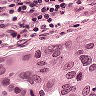
Metastatic tissue present: yes